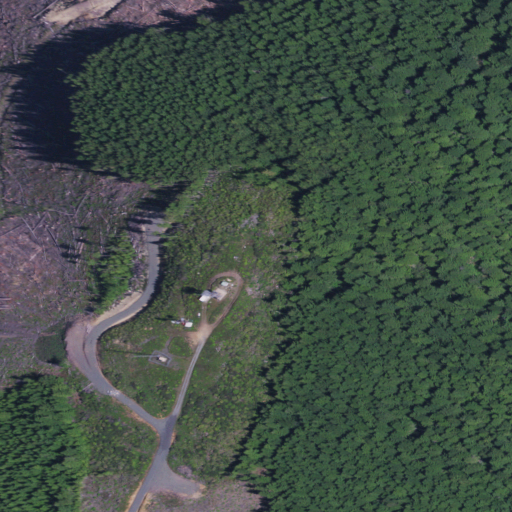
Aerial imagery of mountain in Oregon named Edson Butte containing evergreen forest, shrub, and grassland